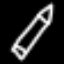
Label: pencil